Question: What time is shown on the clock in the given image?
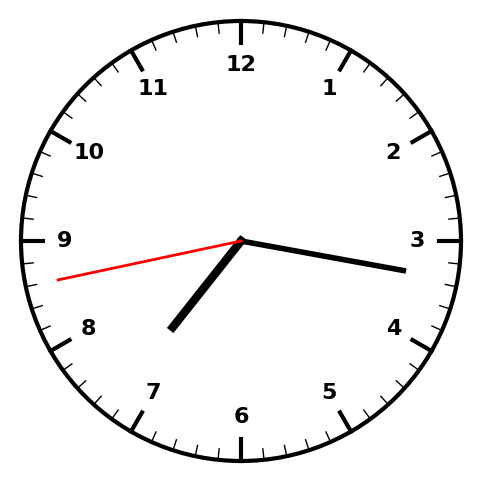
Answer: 07:16:43